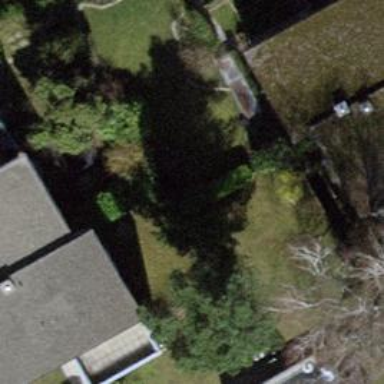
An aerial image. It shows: House with flat roof.